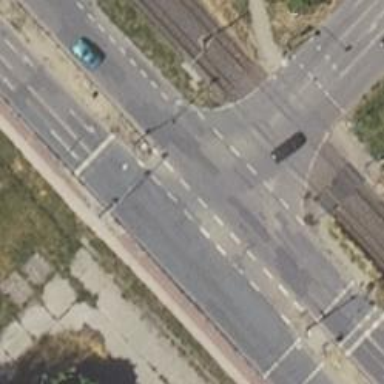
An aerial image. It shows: Road with traffic signals.